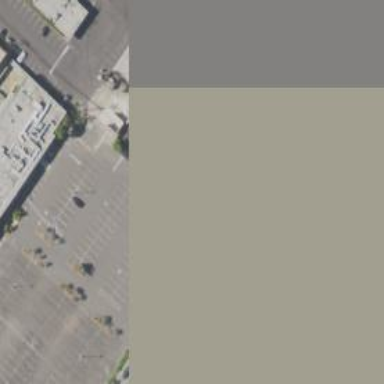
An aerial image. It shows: Building.